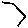
Label: hexagon